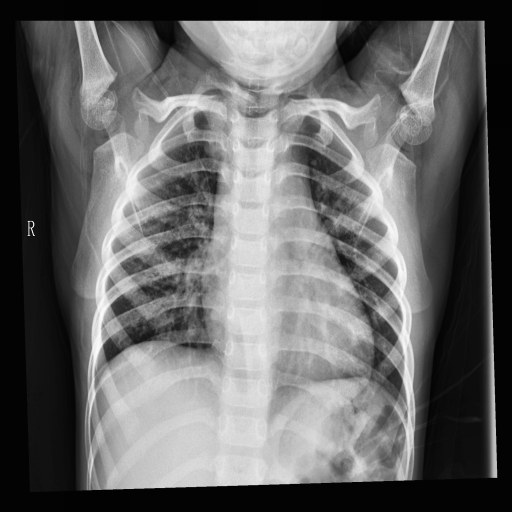
Finding: NORMAL